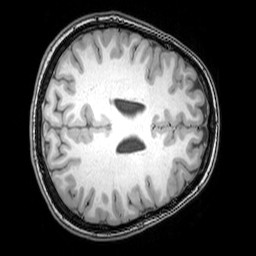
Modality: T1w
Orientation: axial
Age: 25
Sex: female
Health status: healthy
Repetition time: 0.081 s
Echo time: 0.037 s